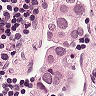
Metastatic tissue present: yes